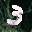
Label: 3